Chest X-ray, PA view. Patient: 52 years old, sex F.
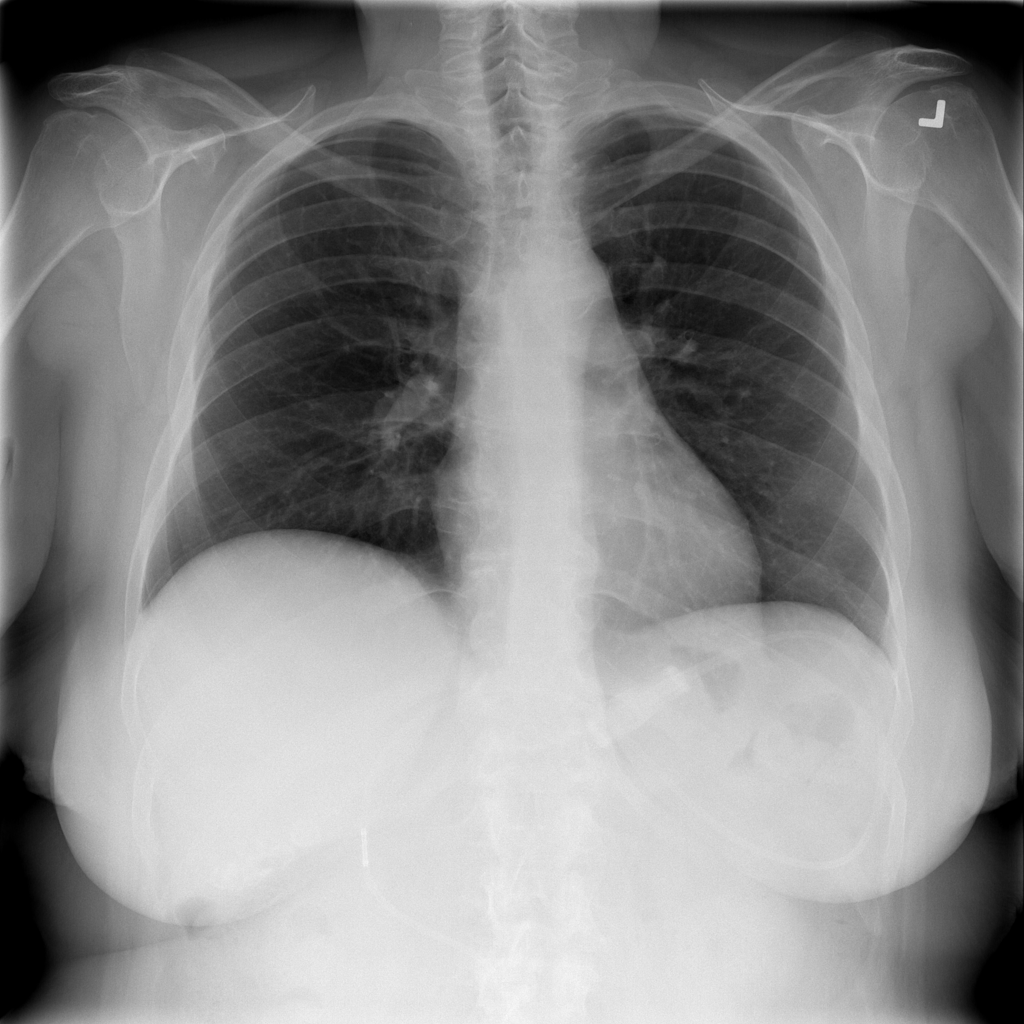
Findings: Infiltration